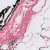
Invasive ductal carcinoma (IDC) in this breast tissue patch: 0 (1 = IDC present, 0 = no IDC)